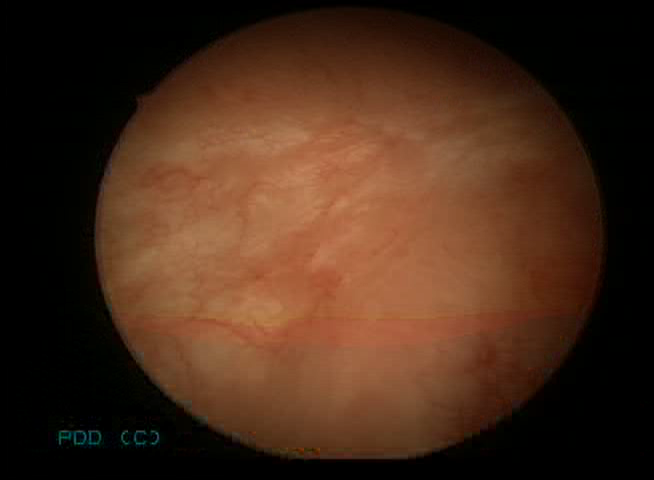
Modality: WLC
Class: Normal mucosa
Bladder cancer association: No